Question: I'm playing with CATransform3DMakeRotation in a UIView, and I'm trying to do a 45o, transform like it's laying backwards:

This is the "code" I have, but clearly doesn't do it.
'''
CATransform3D _tr = CATransform3DMakeRotation(3.14/4, 1, 0, 0);
view.layer.transform = _tr;
'''
please help me understand the params.
Thanks.
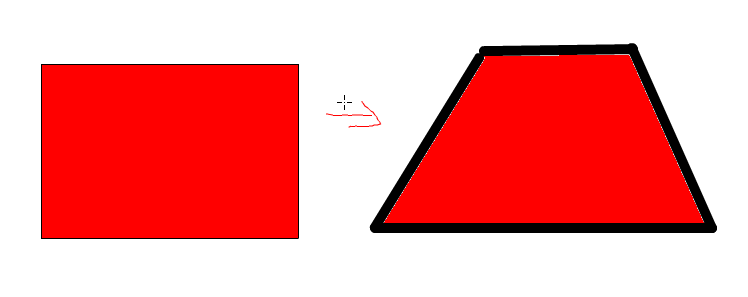
Answer: Basically, your code is correct, but to get the perspective effect, you need to set the 'sublayerTransform' of the superview's layer to something like this:
'''
CATransform3D perspectiveTransform = CATransform3DIdentity;
perspectiveTransform.m34 = 1.0 / -850;
myView.layer.sublayerTransform = perspectiveTransform;
'''
You can experiment with different values for different amounts of distortion.